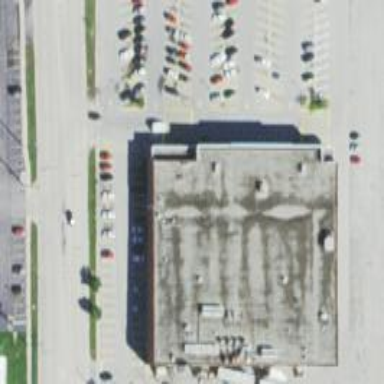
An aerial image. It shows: Supermarket.